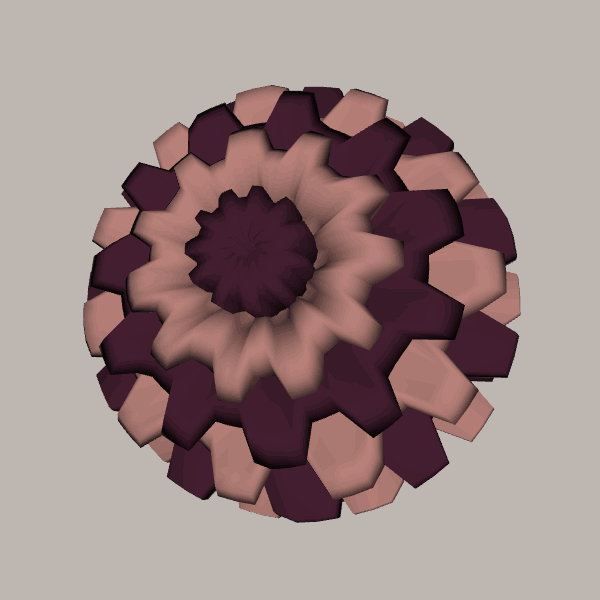
Background: light